Question: Given some known input values and observed outputs, determine how many possible combinations exist for the unknown inputs that would produce the same outputs.
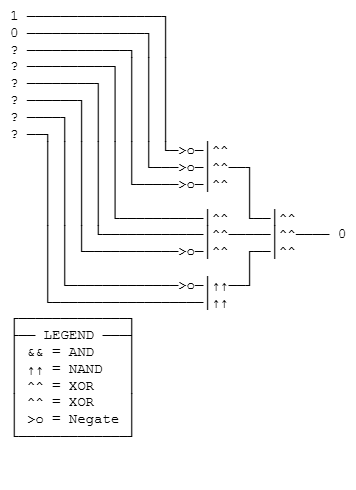
Answer: 0